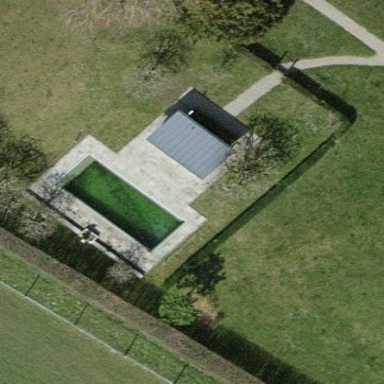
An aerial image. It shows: Swimming pool located in leisure land.